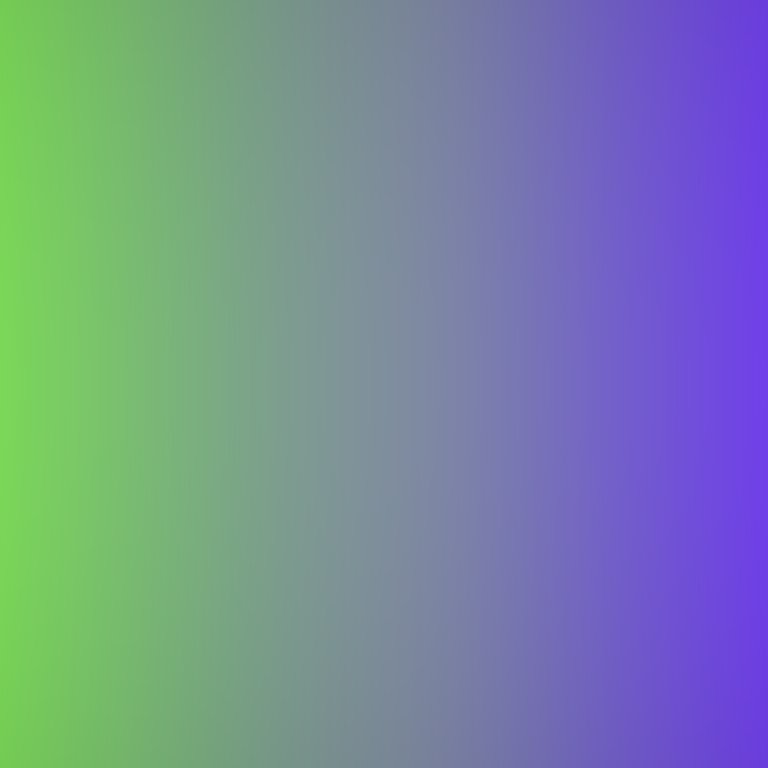
Abstract light effect, smooth gradient from vibrant green to deep purple, calm atmosphere, soft blend, no room, no furniture, no objects.